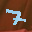
Label: 7